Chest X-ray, PA view. Patient: 63 years old, sex F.
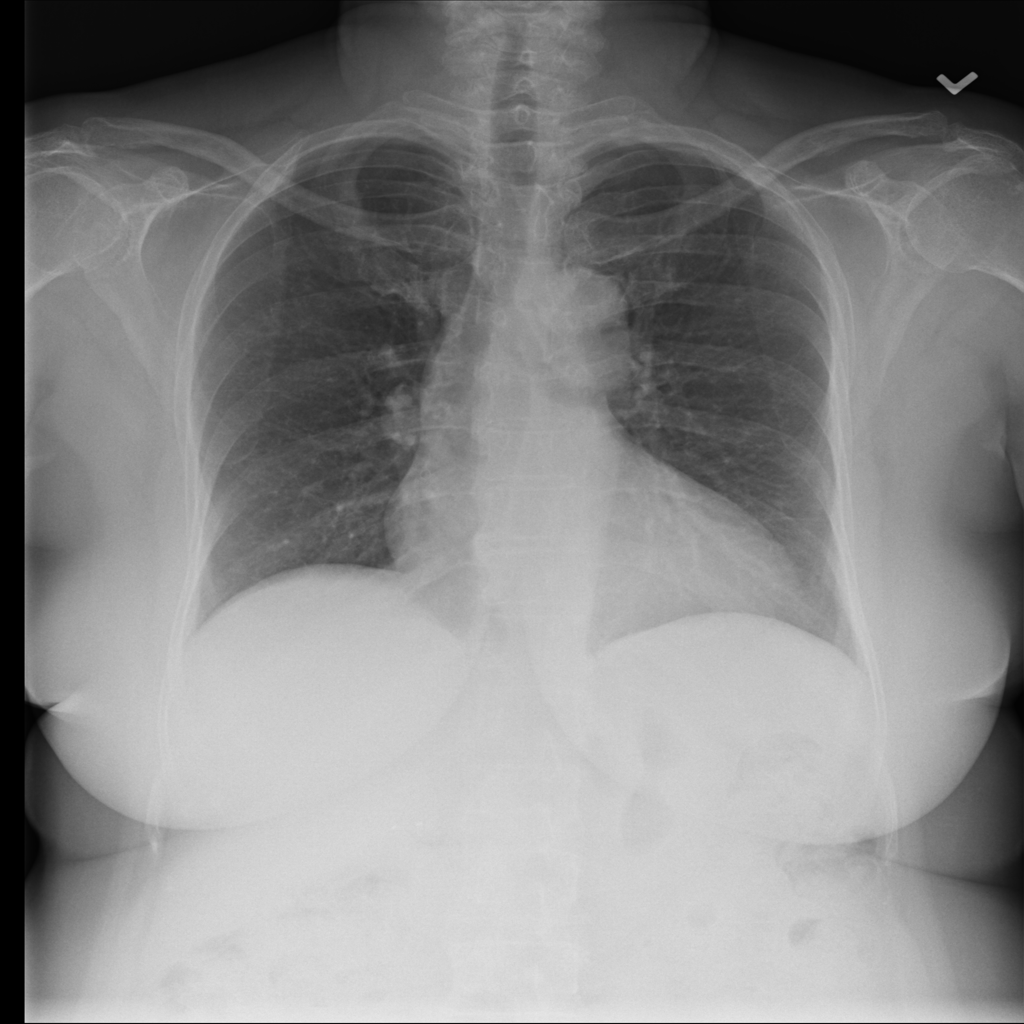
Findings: No Finding